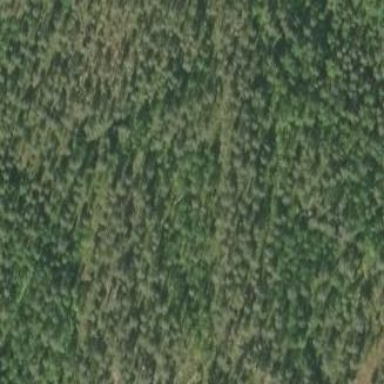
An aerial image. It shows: Needle-leaved woodland.